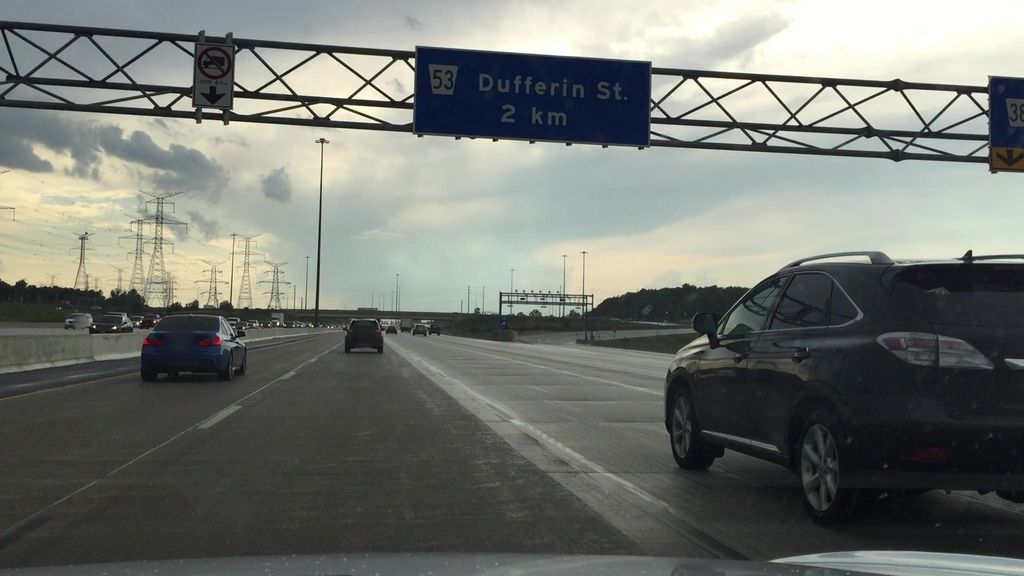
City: toronto